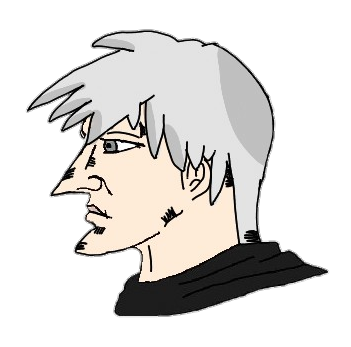
Label: 4_Yes_Chad